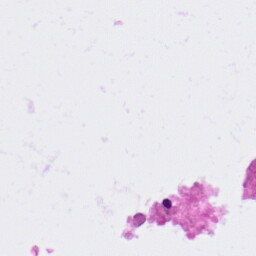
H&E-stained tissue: Lung